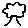
Label: tree